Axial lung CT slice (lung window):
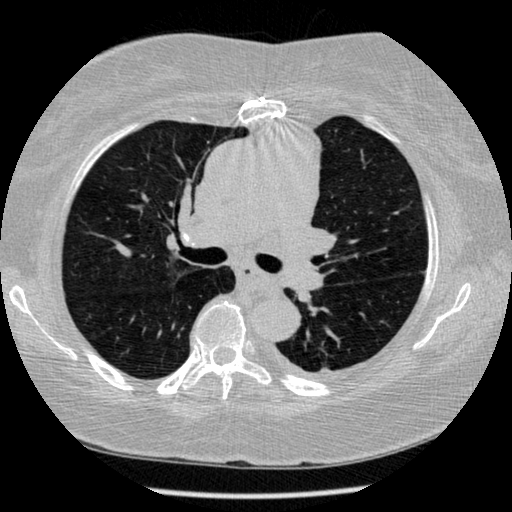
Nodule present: no